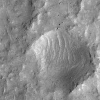
Atmospheric dust classification: not_dusty